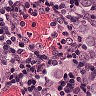
Metastatic tissue present: yes